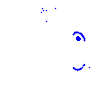
Particle: electron